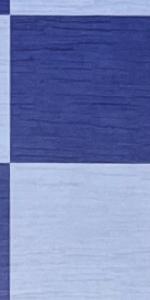
Label: Empty